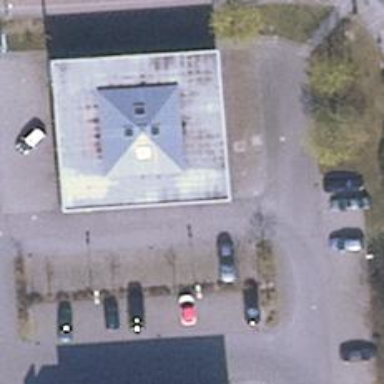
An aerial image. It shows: Car repair shop.